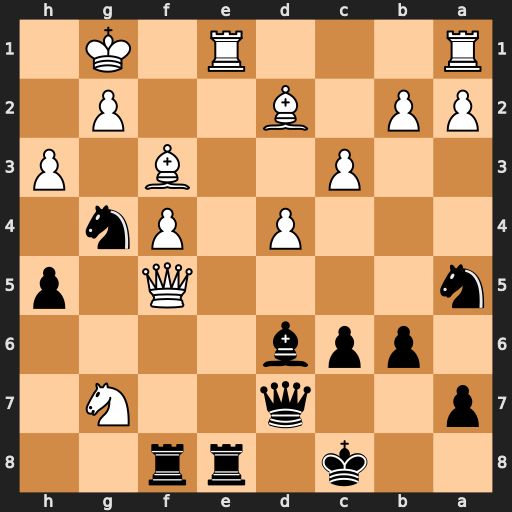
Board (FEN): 2k1rr2/p2q2N1/1ppb4/n4Q1p/3P1Pn1/2P2B1P/PP1B2P1/R3R1K1
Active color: b
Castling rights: -
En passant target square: -
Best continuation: Rxe1+ Rxe1 Rxf5